Interaction volume radius: 5 \u00c5
Interaction volume height: 25 \u00c5
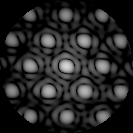
Disorder parameter: 0.1455